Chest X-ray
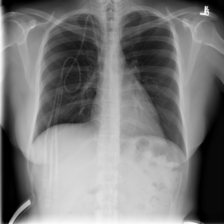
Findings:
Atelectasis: negative
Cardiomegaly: negative
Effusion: negative
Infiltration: negative
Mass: negative
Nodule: negative
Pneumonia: negative
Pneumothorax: negative
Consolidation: negative
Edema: negative
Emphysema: negative
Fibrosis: negative
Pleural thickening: negative
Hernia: negative